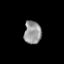
Tissue: lung
Cell type: Epithelial cells
Senescence score: 0.241
Nuclear area (px): 386
Mean DAPI intensity: 150.544